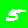
Digit: 5